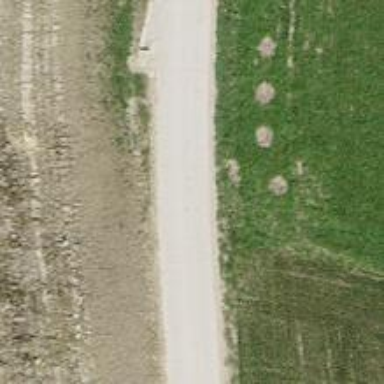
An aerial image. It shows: Unclassified road with asphalt surface and grade1 track type.